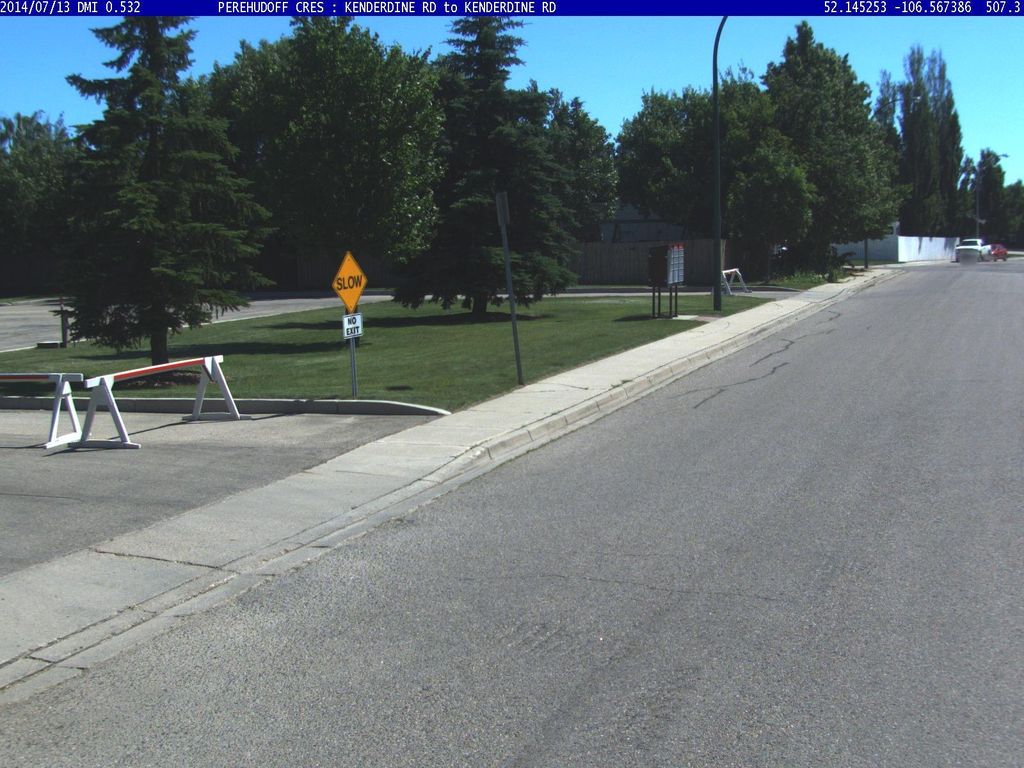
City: saskatoon